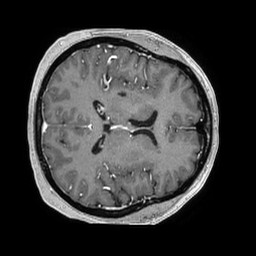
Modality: T1w
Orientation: axial
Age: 48
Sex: female
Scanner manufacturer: philips
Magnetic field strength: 1.5 T
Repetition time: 0.007685 s
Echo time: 0.003579 s